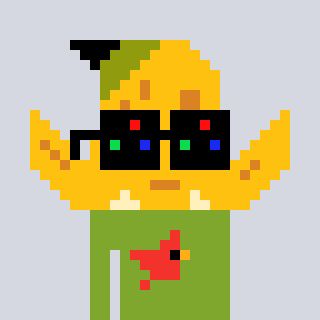
a pixel art character with square black sunglasses, a banana-shaped head and a slimegreen-colored body on a cool background